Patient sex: F
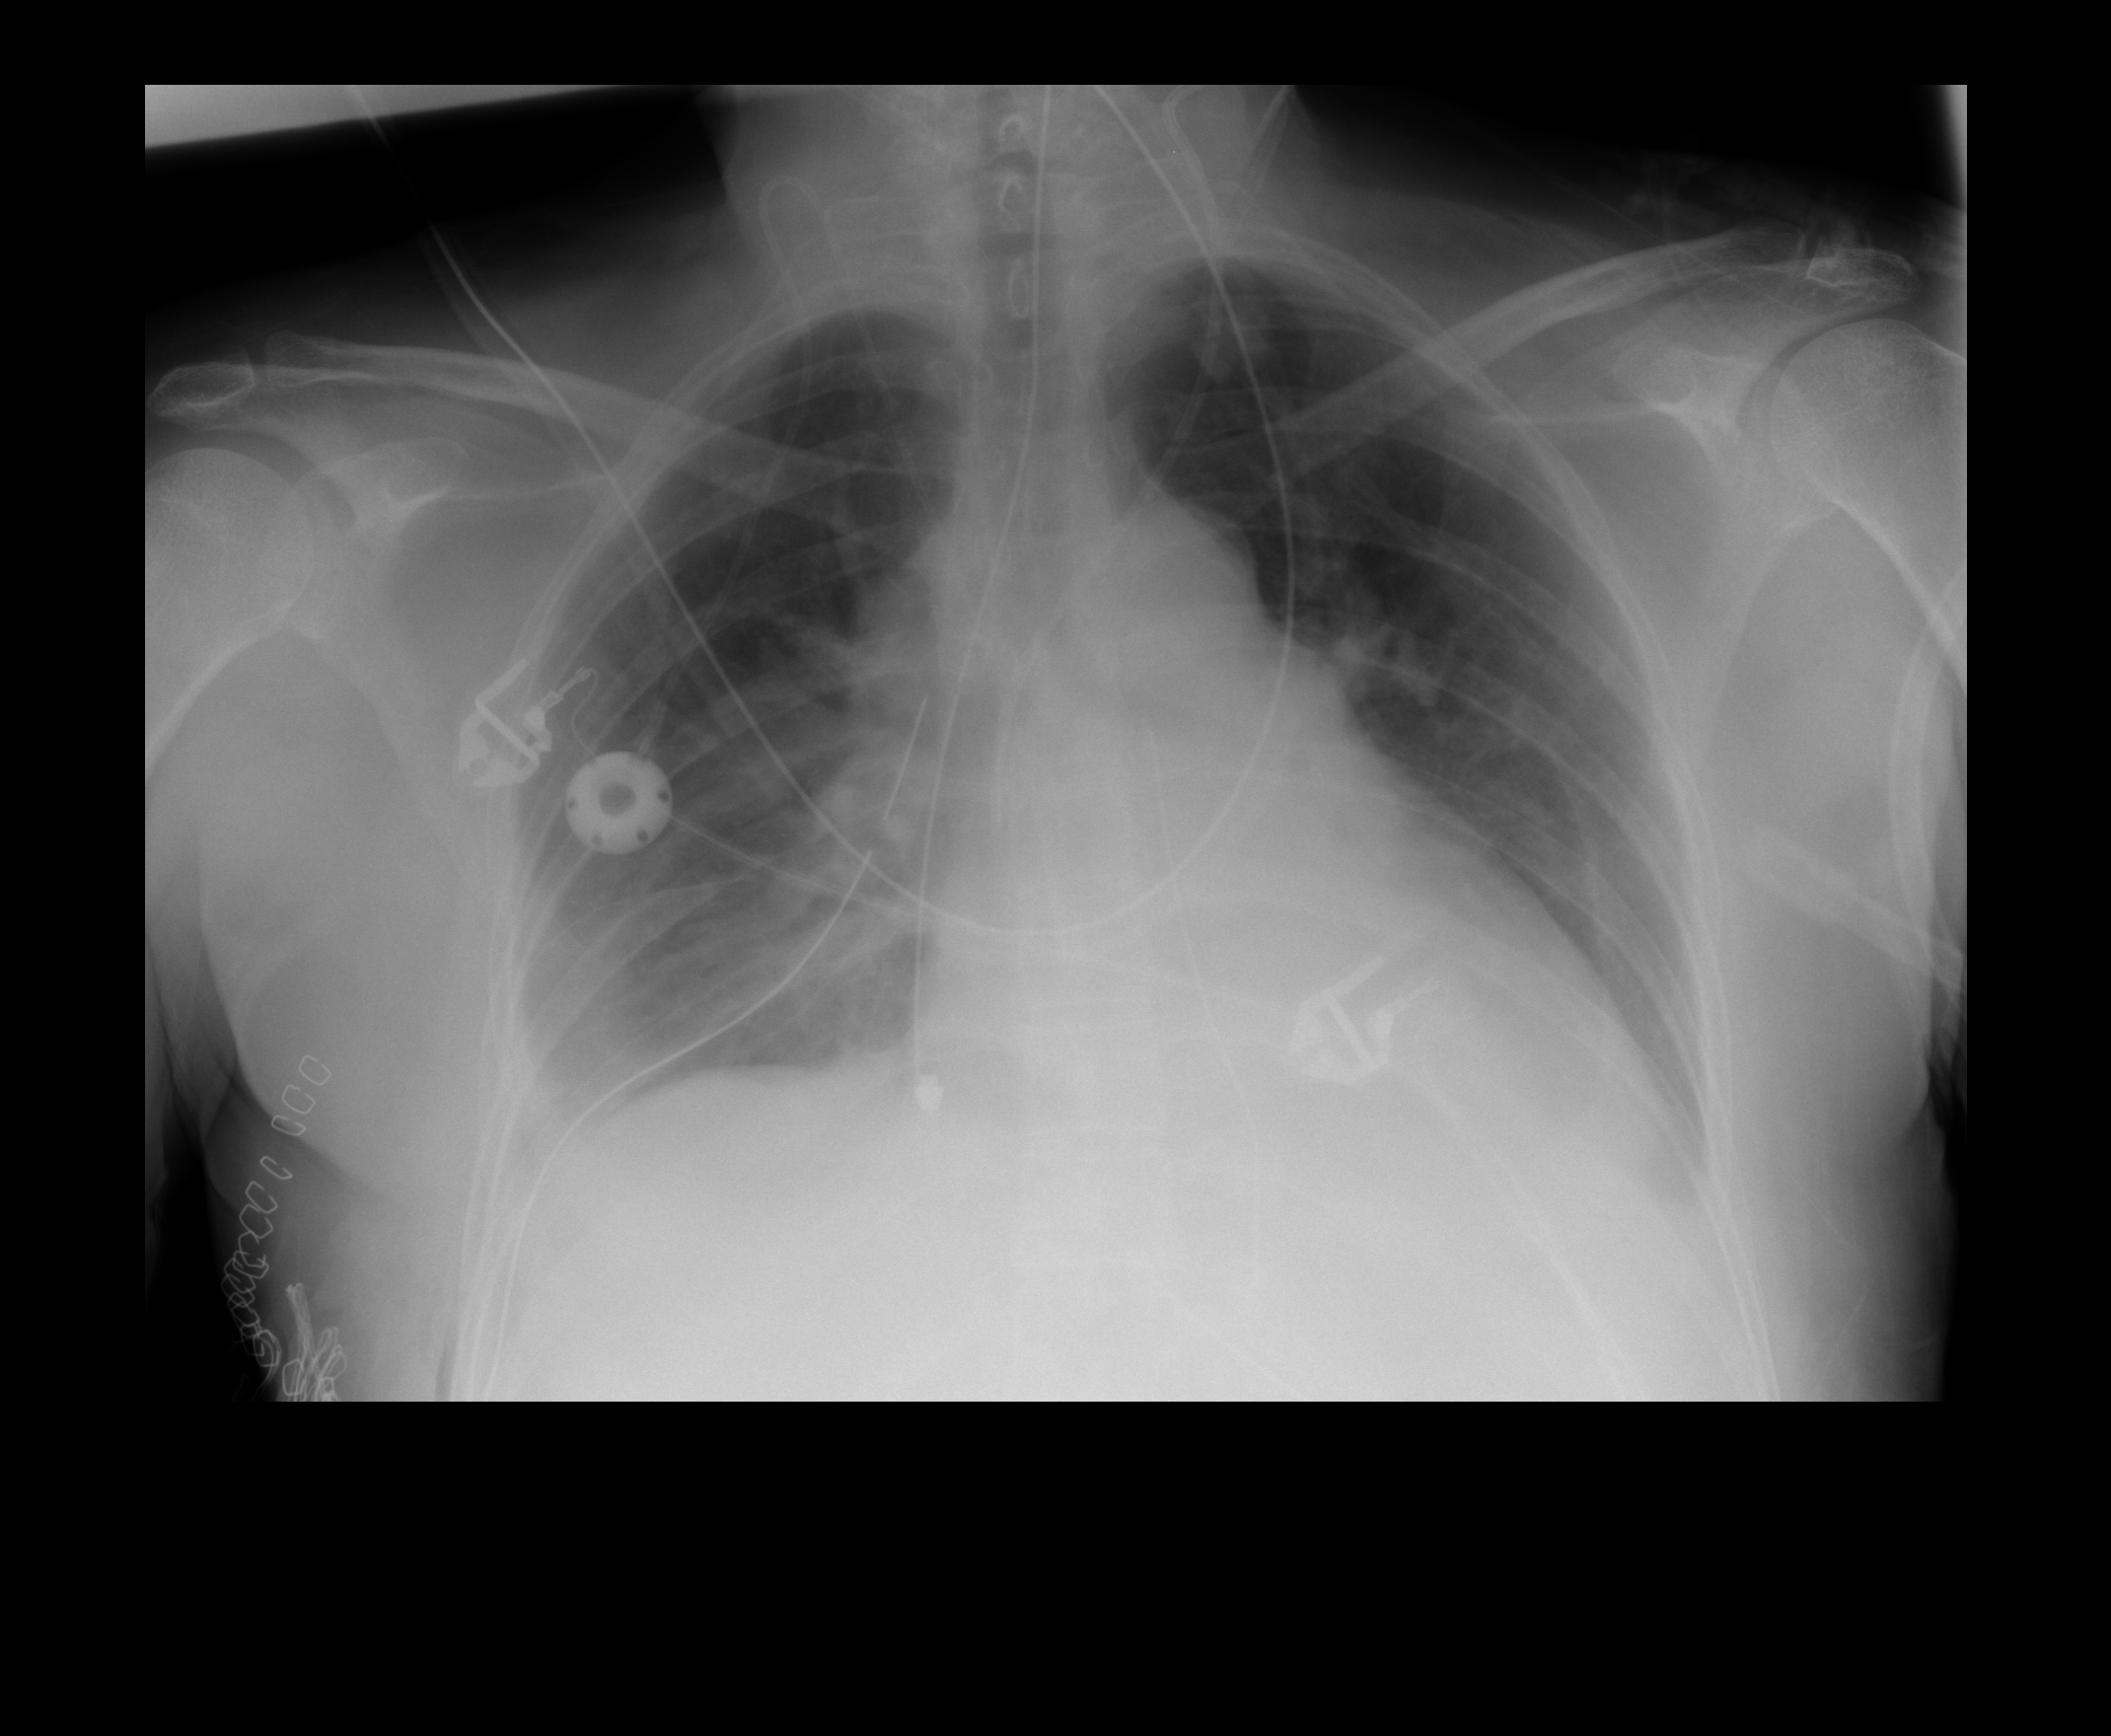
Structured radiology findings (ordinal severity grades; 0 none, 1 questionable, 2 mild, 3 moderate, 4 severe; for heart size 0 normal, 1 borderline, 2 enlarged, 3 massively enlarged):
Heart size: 2
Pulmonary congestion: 0
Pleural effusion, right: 2
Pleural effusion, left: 2
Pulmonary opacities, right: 1
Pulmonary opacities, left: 0
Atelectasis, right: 0
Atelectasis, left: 0